Aerial crown-view tile of a tropical tree (Barro Colorado Island, Panama), acquired 20241216:
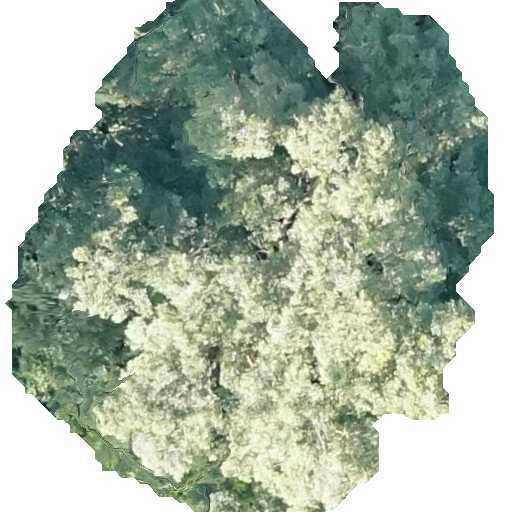
Species: Terminalia amazonia
GBIF accepted scientific name: Terminalia amazonica
Crown area: 277.414 m²